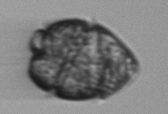
Label: Margalefidinium